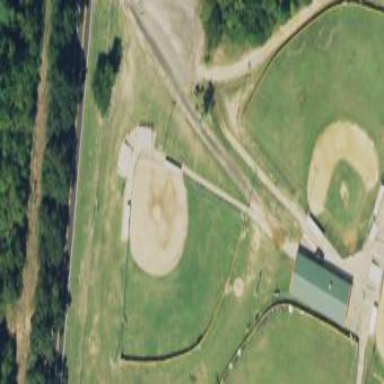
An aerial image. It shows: Baseball pitch for leisure and sports activities.